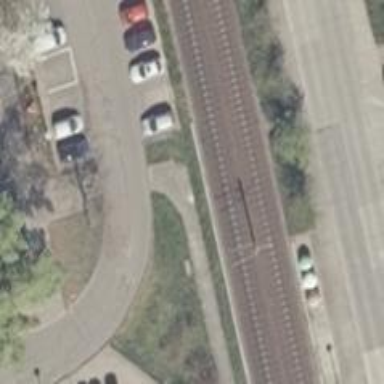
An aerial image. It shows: Footway with concrete surface.